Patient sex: F
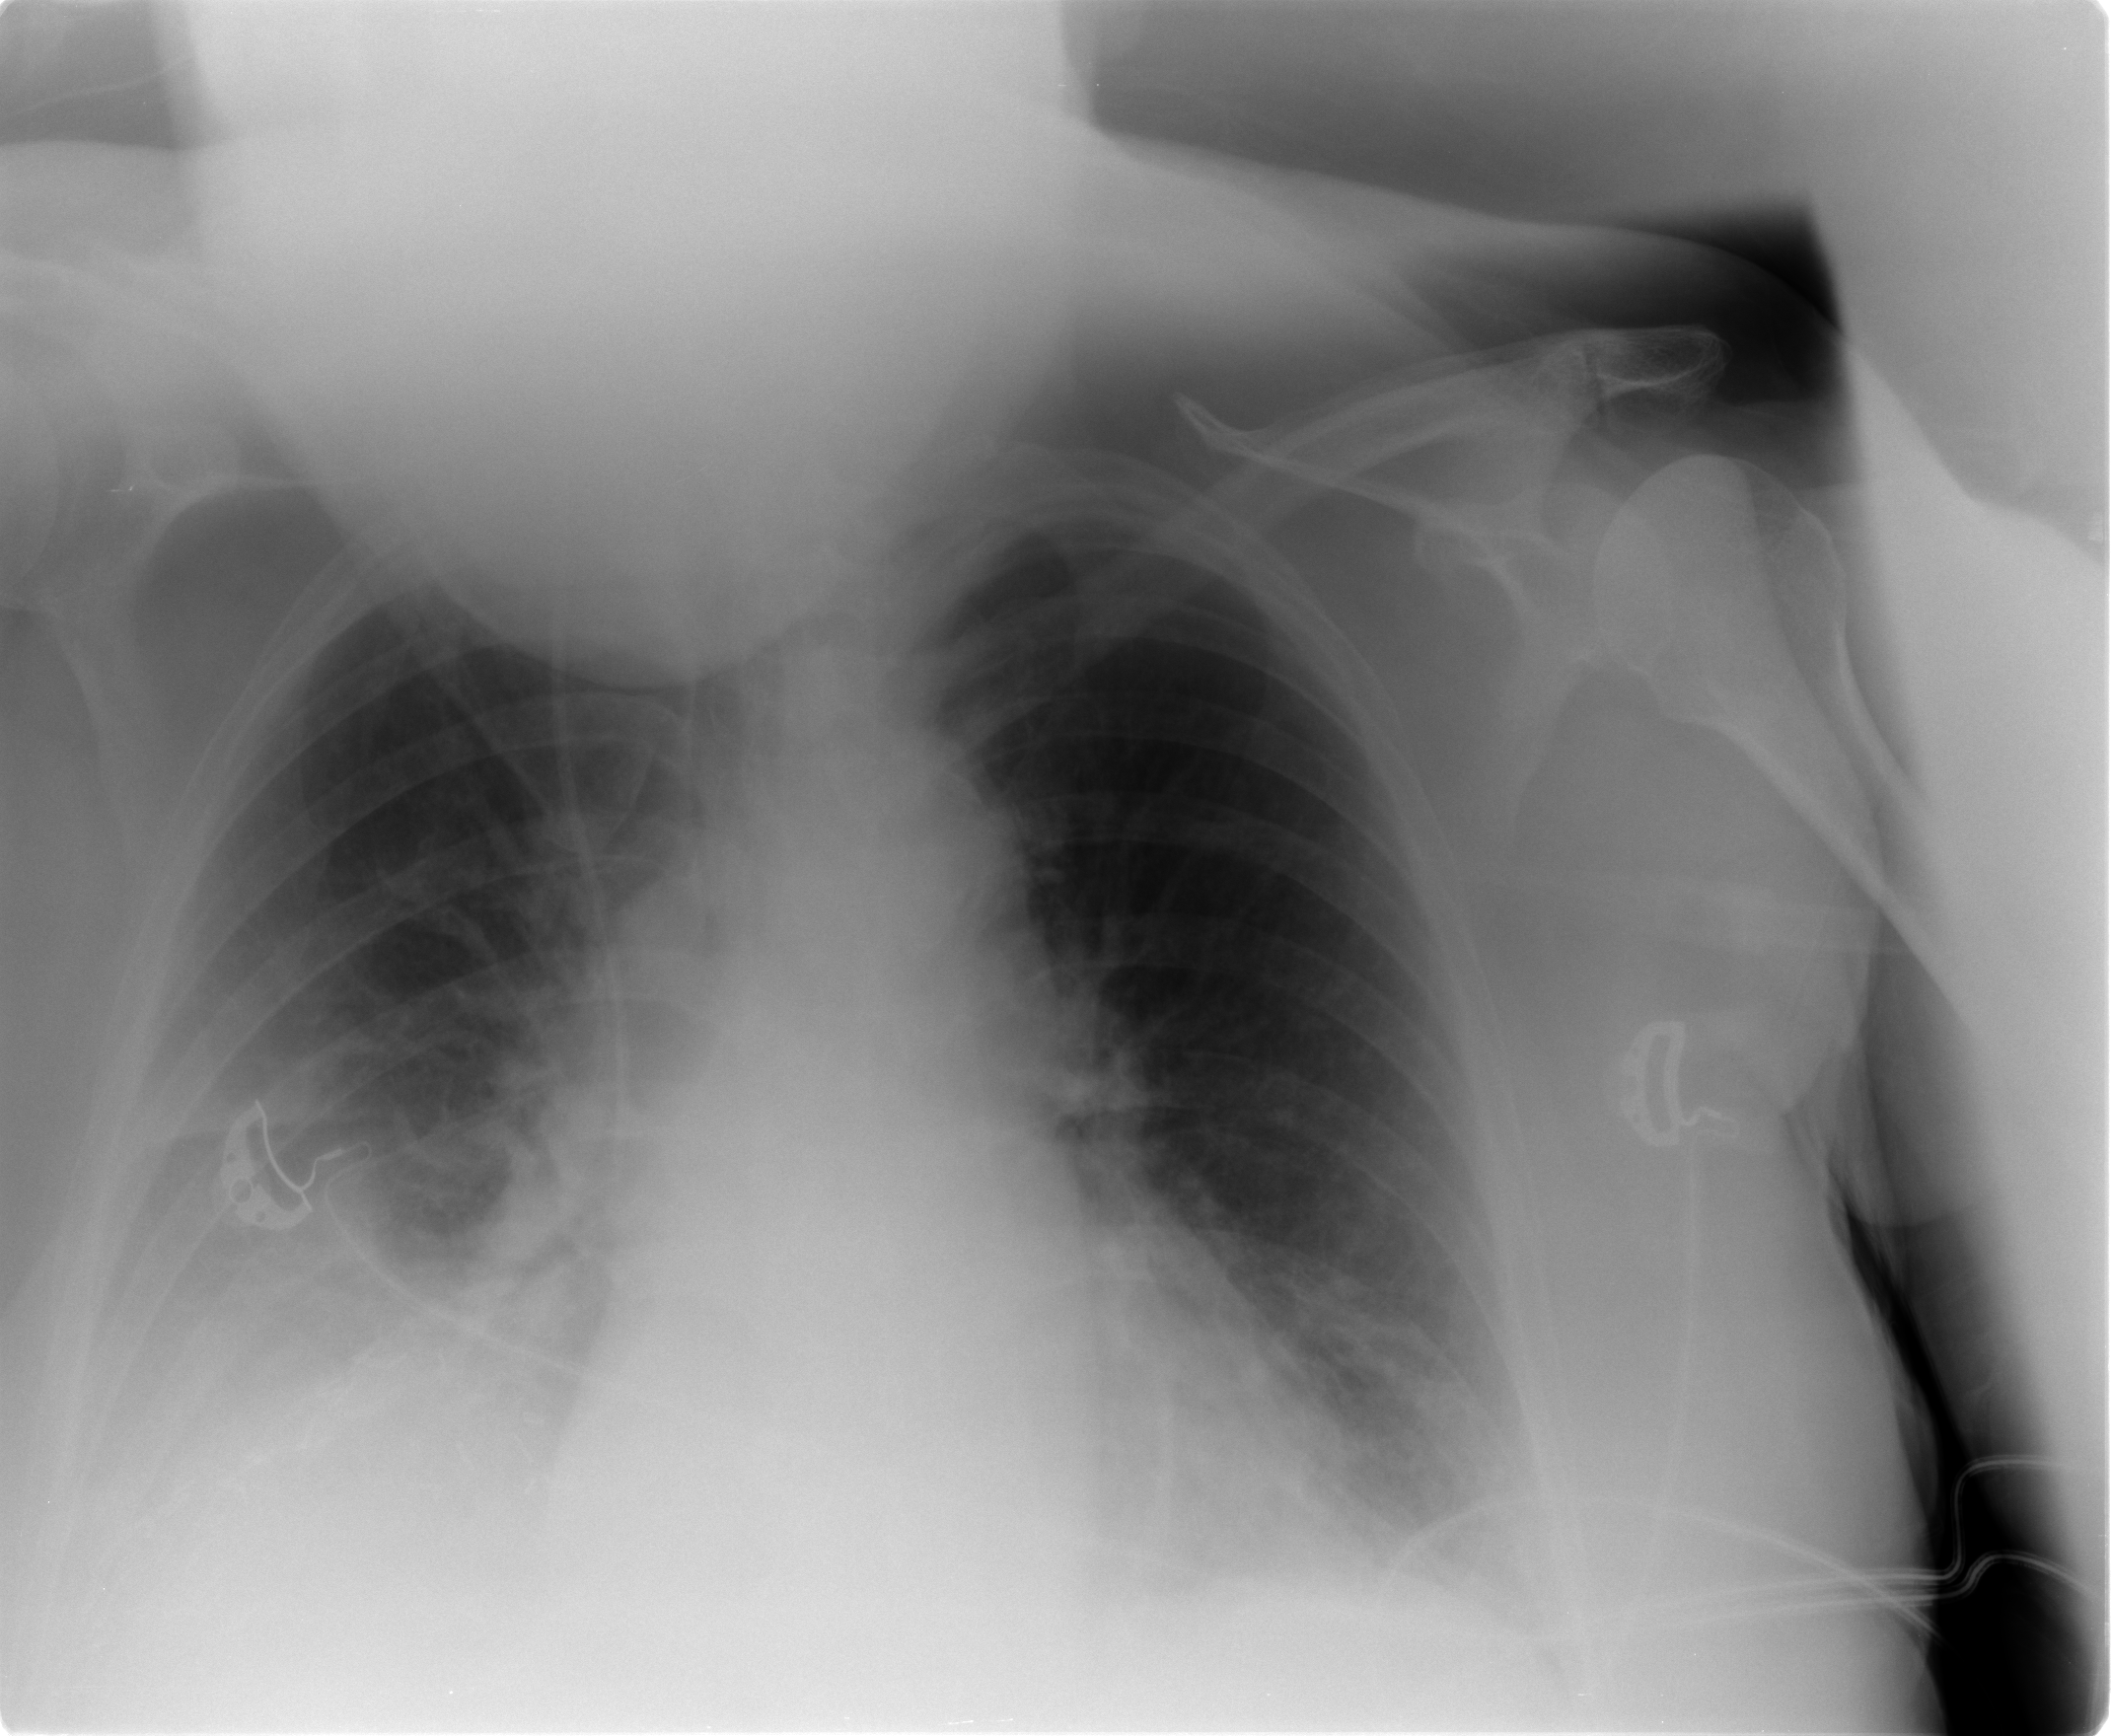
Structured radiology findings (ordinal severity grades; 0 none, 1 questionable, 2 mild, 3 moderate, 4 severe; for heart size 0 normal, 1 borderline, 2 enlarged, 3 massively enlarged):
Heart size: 1
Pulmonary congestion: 1
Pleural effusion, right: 3
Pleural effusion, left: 1
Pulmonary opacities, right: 2
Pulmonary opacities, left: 0
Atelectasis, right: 2
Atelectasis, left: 2